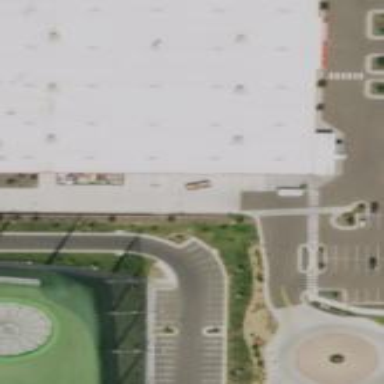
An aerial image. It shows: Retail building.